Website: macys
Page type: delivery-shipping
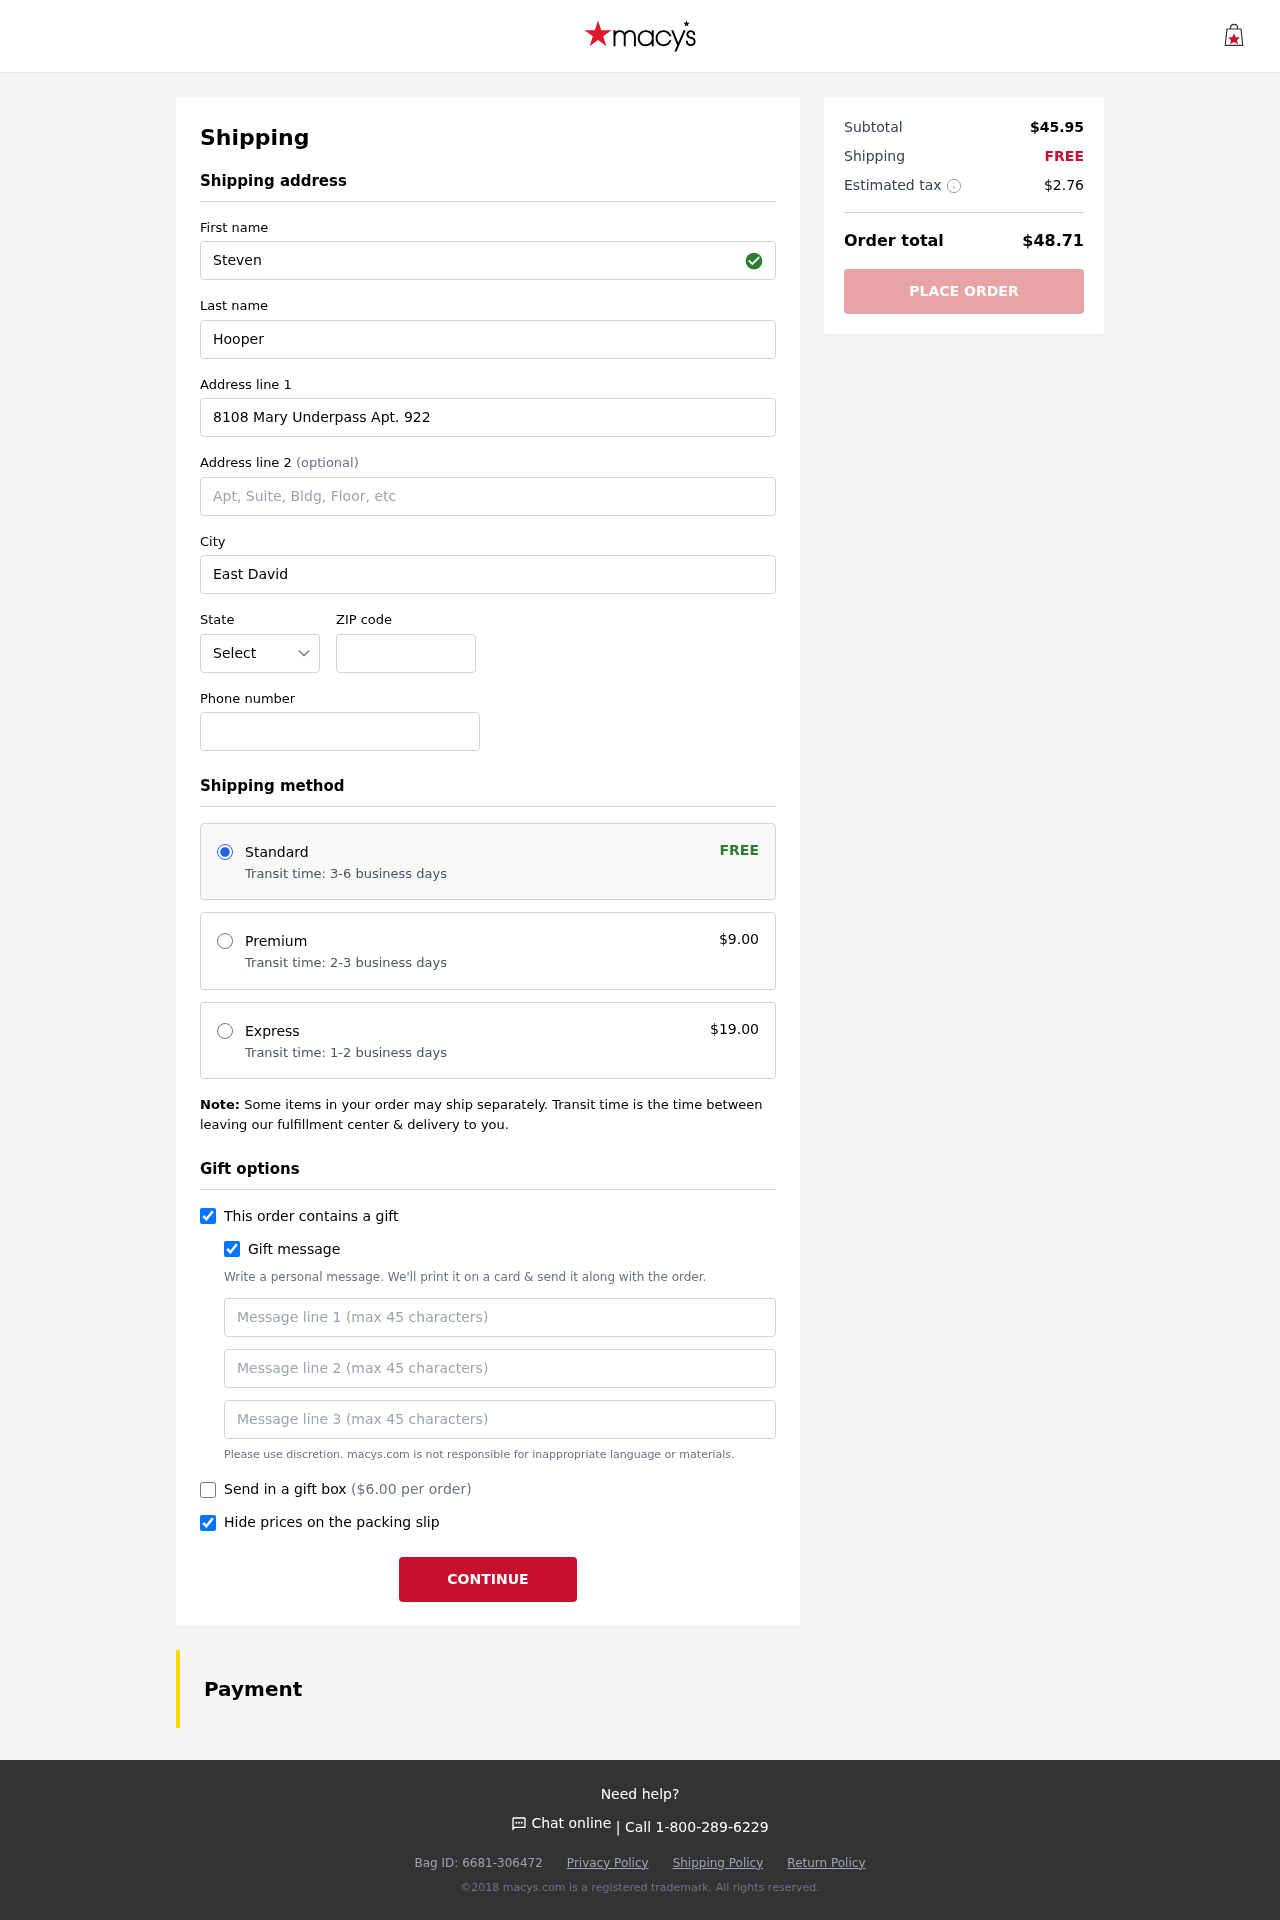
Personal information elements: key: PII_STATE_ABBR
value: MP
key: PII_FIRSTNAME
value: Steven
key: PII_LASTNAME
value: Hooper
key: PII_STREET
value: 8108 Mary Underpass Apt. 922
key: PII_CITY
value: East David
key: PII_POSTCODE
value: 99289
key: PII_PHONE
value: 5918430158
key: PII_GIFT_MESSAGE
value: Hey Robert, I thought you'd love these new running shoes to keep you moving and motivated! I know how much you enjoy hitting the trails, and I can’t wait to see where they take you next. Enjoy every step!  Steven
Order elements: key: ORDER_SHIPPING_STANDARD
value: Transit time: 3-6 business days
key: ORDER_SHIPPING_COST
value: FREE
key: ORDER_SHIPPING_PREMIUM
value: Transit time: 2-3 business days
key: ORDER_SHIPPING_PREMIUM_PRICE
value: $9.00
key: ORDER_SHIPPING_EXPRESS
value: Transit time: 1-2 business days
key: ORDER_SHIPPING_EXPRESS_PRICE
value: $19.00
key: ORDER_GIFT_BOX_PRICE
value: ($6.00 per order)
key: ORDER_SUBTOTAL
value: $45.95
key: ORDER_SHIPPING_COST2
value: FREE
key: ORDER_TAX
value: $2.76
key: ORDER_TOTAL
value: $48.71